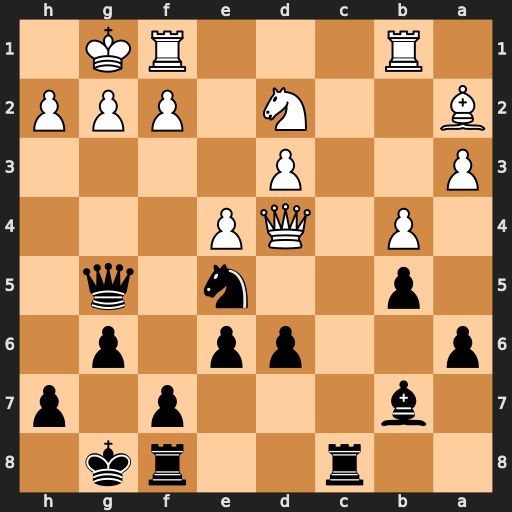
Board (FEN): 2r2rk1/1b3p1p/p2pp1p1/1p2n1q1/1P1QP3/P2P4/B2N1PPP/1R3RK1
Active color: b
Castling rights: -
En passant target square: -
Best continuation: Qxd2